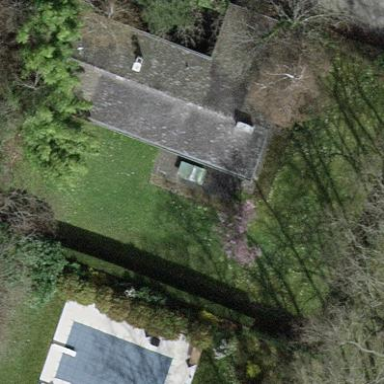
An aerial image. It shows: Garden enclosed by fence.